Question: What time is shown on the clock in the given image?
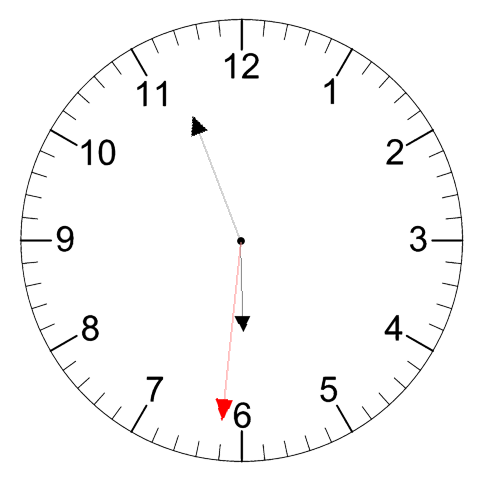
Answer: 05:56:31